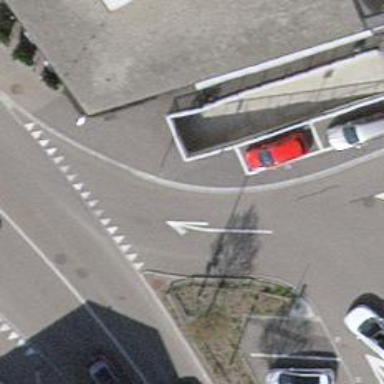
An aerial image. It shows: Footway on asphalt surface passing through tunnel.